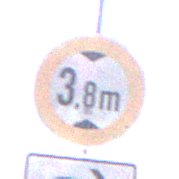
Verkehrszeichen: TatsaechlicheHoehe
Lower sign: RichtungsangabeDurchPfeile5
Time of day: MorningAfternoon
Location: Outdoor (Nature)
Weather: Clear
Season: NotSpecified
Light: Natural